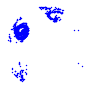
Particle: kaon